Field crop: maize
Growth stage: 1
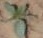
Species: datura